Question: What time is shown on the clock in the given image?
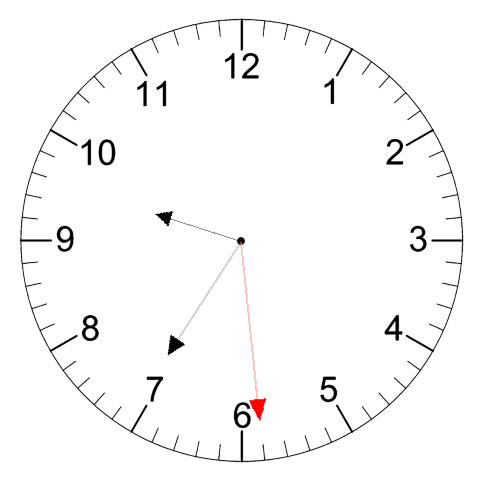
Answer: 09:35:29